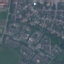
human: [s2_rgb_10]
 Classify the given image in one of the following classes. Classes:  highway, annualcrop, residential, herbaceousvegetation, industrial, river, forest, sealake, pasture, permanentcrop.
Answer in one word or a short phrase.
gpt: Residential